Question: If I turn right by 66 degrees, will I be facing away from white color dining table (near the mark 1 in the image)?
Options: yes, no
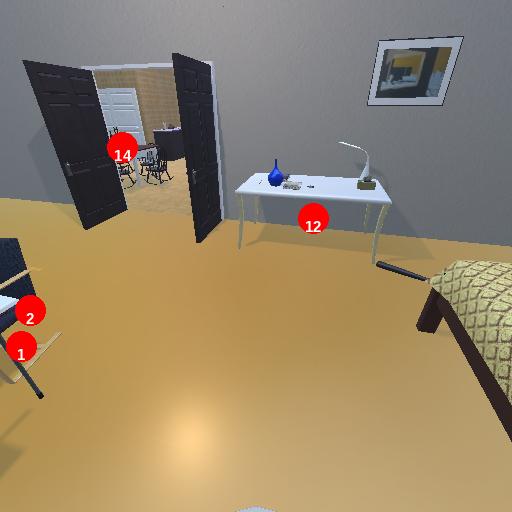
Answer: yes